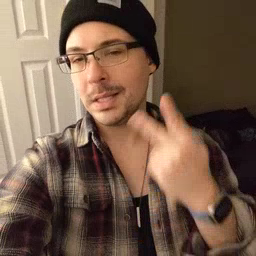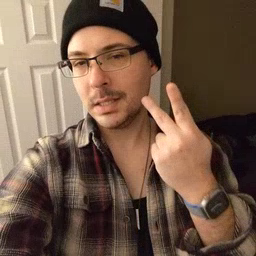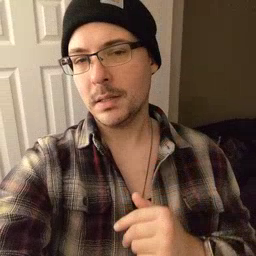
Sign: kitty